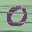
Label: 0